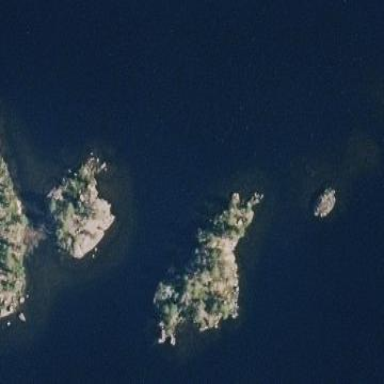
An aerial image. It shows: Islet.